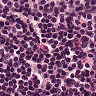
Metastatic tissue present: no